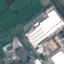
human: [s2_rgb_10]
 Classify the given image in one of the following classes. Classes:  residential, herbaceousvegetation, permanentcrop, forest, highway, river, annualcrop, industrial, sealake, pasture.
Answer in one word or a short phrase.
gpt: Industrial